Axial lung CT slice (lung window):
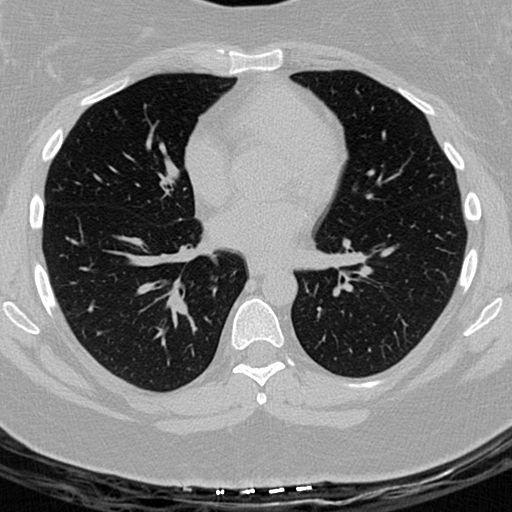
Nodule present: no